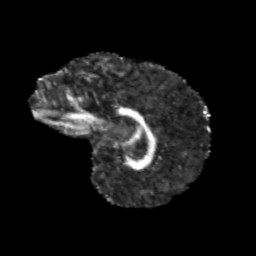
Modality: FA
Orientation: sagittal
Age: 9
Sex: male
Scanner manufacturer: siemens
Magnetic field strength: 3 T
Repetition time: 3.8 s
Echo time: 0.07 s